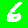
Digit: 6